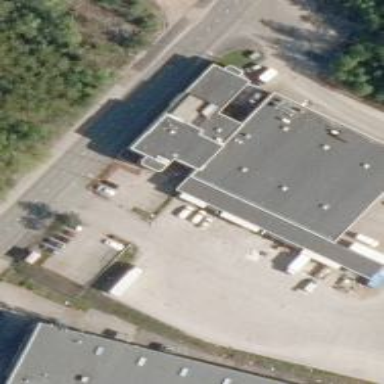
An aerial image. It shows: Industrial building.